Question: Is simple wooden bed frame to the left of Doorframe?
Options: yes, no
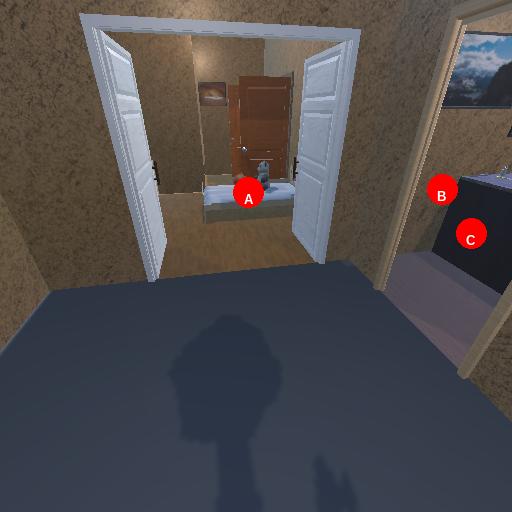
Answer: yes